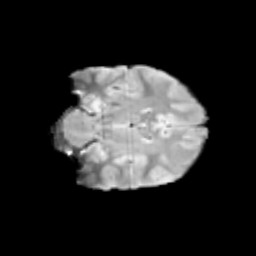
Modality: T2w
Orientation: coronal
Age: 9
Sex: male
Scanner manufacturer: siemens
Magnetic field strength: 3 T
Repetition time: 3.8 s
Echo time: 0.07 s